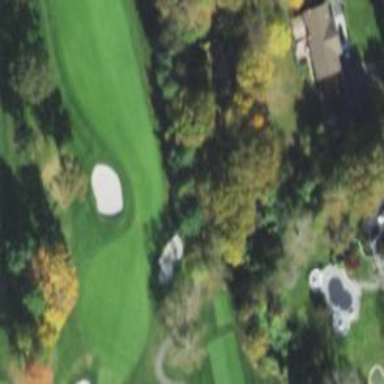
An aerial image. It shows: Golf hole.